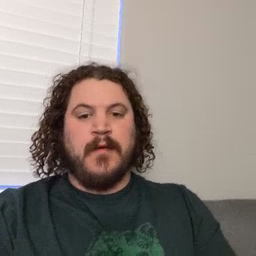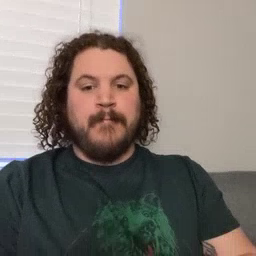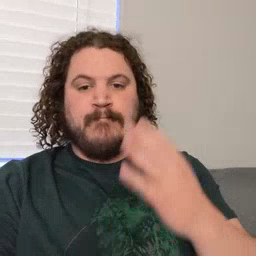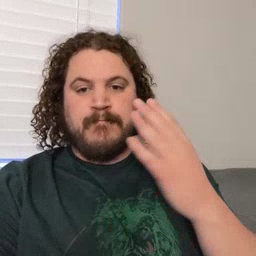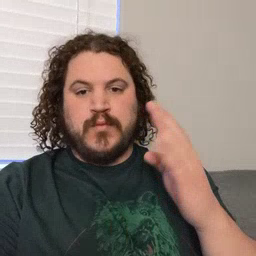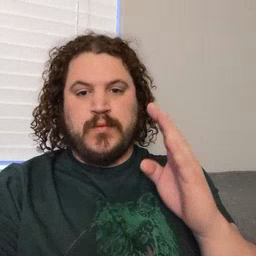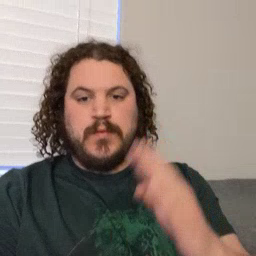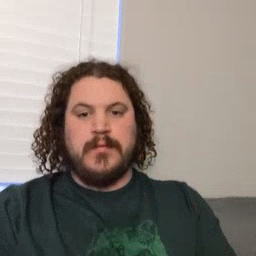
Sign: blue